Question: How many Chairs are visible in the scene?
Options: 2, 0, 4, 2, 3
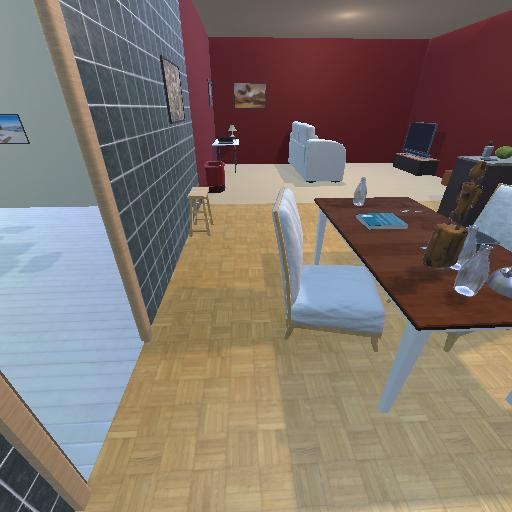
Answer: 2